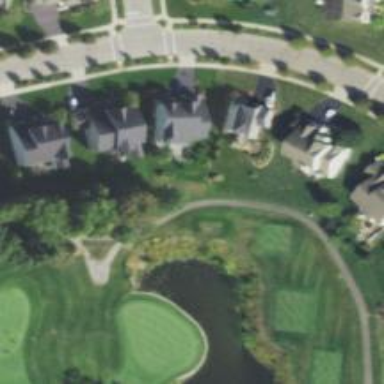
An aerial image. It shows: Path used for both walking and golf.